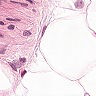
Metastatic tissue present: no